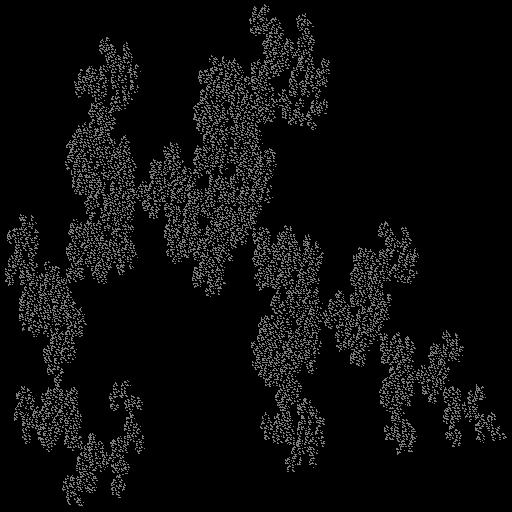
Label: a2